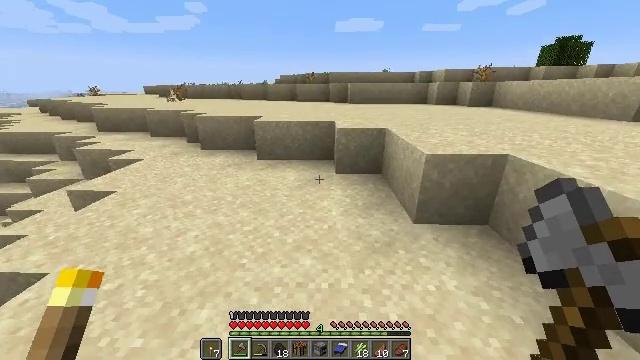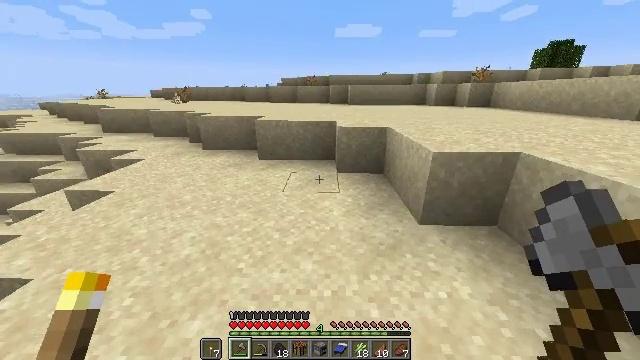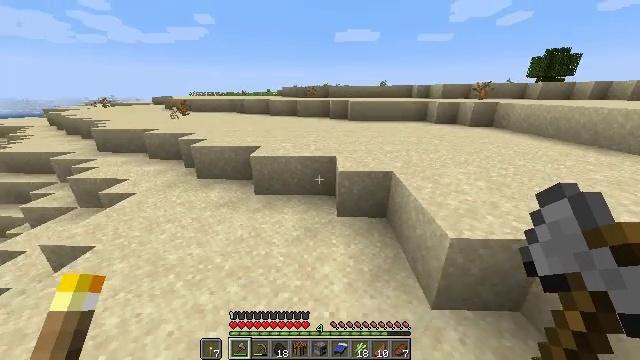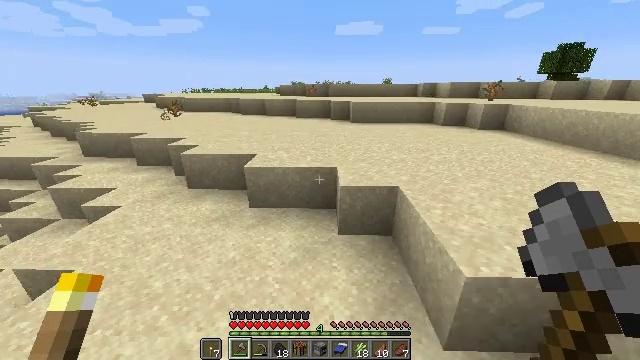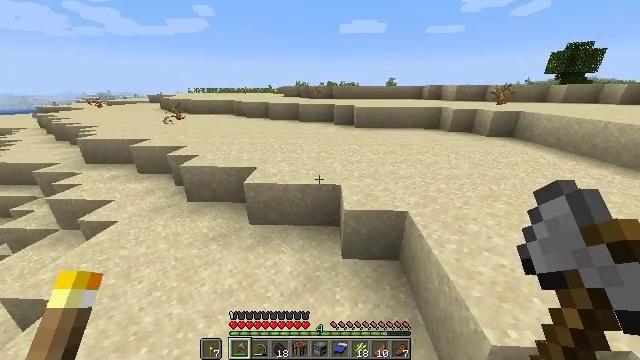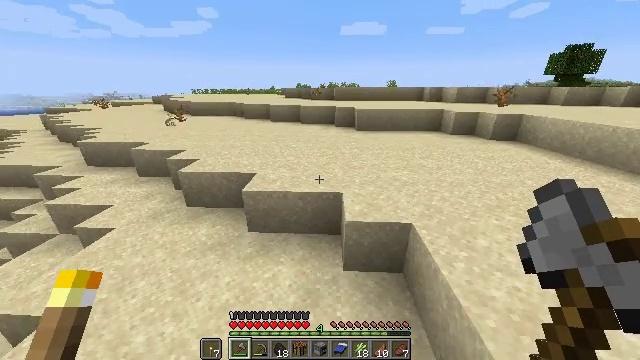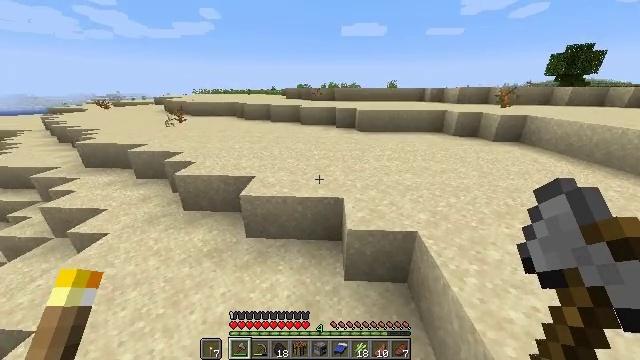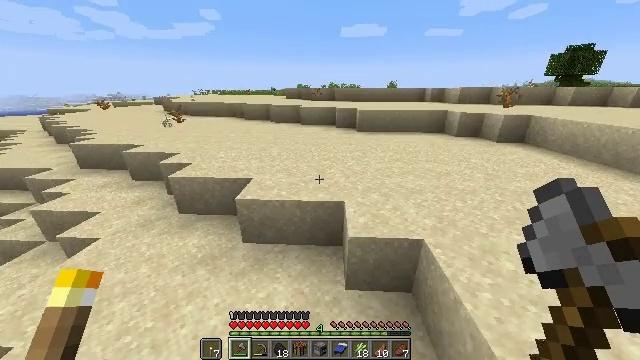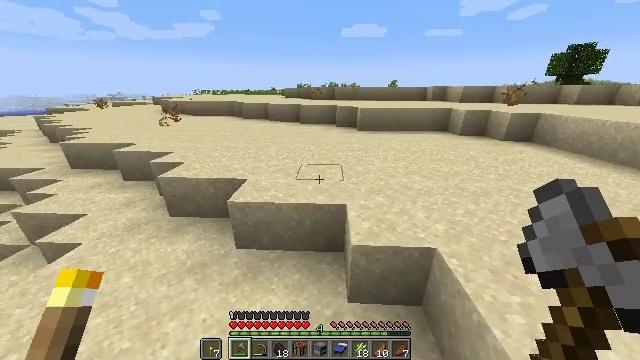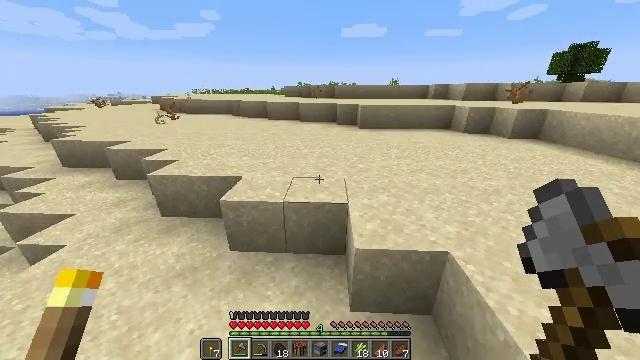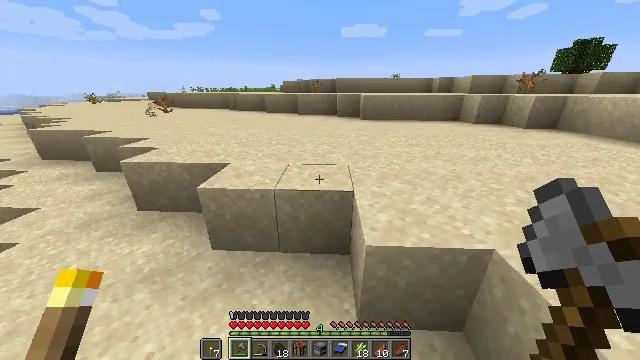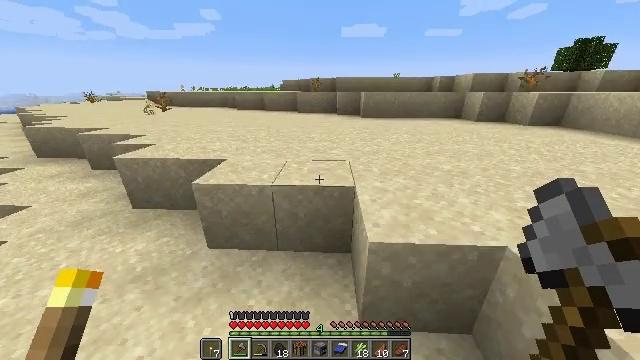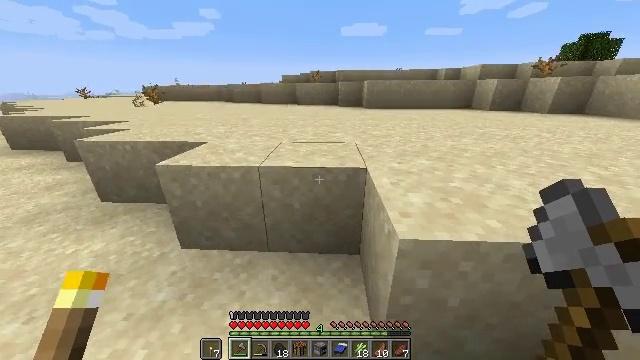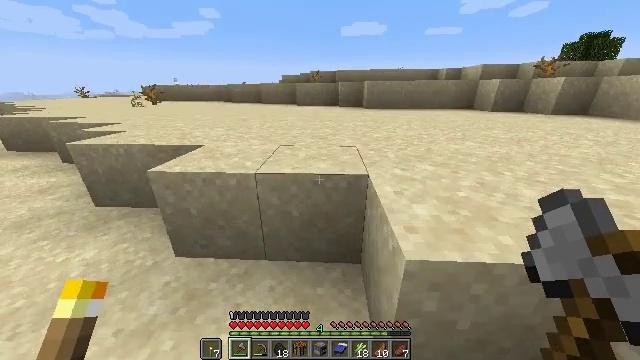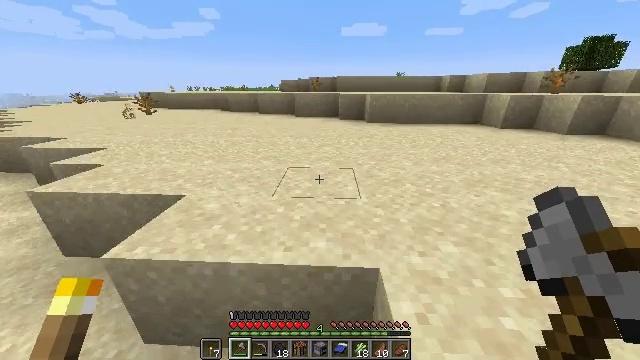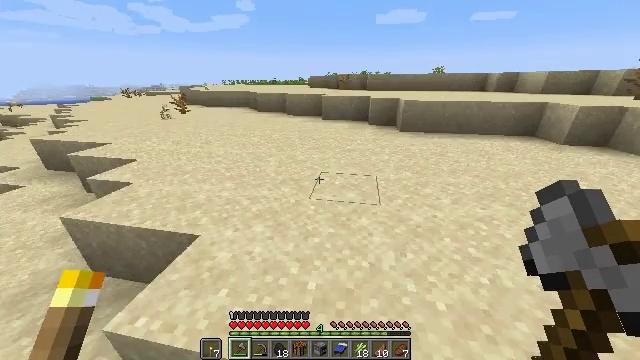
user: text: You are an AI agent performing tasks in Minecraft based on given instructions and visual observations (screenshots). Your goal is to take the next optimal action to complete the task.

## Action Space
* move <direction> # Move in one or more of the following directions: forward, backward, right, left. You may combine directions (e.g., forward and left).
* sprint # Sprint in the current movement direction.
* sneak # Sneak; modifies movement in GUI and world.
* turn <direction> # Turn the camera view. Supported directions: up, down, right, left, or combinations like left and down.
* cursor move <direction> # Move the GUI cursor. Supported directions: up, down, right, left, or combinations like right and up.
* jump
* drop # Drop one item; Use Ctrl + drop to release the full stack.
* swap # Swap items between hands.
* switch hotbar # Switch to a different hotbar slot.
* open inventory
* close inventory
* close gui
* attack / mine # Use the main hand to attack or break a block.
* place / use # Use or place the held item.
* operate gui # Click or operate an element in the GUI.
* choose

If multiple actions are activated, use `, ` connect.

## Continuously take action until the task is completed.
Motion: motion action
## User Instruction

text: Mine blue terracotta.
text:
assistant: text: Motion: move forward, sprint, jump
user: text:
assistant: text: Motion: move forward, sprint, jump
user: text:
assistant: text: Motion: move forward, sprint, jump
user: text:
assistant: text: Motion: move forward, sprint, jump
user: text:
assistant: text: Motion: move forward, sprint, jump
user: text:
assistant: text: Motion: move forward, sprint, jump
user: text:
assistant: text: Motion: move forward, jump
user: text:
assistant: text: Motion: move forward, jump
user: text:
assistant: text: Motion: move forward, sprint, jump
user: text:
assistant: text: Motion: move forward, sprint, jump
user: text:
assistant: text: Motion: move forward, sprint, jump
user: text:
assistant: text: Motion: move forward, sprint, jump
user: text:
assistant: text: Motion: move forward, sprint, jump
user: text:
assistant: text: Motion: move forward, sprint, jump
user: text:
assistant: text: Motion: move forward, sprint, turn left and down, jump
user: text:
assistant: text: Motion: move forward, sprint, turn left, jump
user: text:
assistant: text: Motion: move forward, sprint, turn left and up, jump
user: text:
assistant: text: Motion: move forward, sprint, jump
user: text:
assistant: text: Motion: move forward, sprint, jump
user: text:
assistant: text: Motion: move forward, sprint, jump
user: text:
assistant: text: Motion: move forward, sprint, jump
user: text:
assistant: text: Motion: sprint, jump
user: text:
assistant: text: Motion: sprint, jump
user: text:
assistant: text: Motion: sprint, turn left and up, jump
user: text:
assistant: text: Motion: sprint, turn left, jump
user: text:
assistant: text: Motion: sprint, turn left, jump
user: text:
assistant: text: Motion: sprint, jump
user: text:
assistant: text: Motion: sprint, jump
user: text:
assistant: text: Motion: sprint, jump
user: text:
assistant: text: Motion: sprint, jump